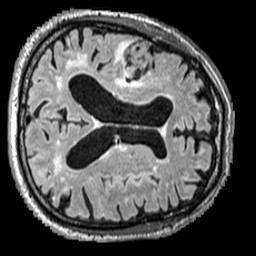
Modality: FLAIR
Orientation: axial
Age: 69
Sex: male
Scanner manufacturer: siemens
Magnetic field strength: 3 T
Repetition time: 5 s
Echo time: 0.387 s